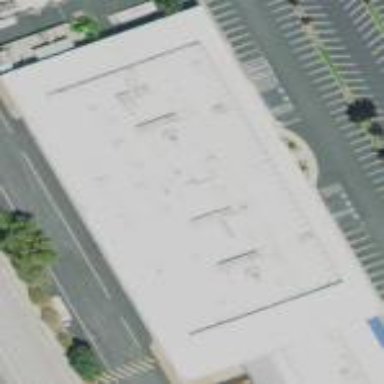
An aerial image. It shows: Part of building.